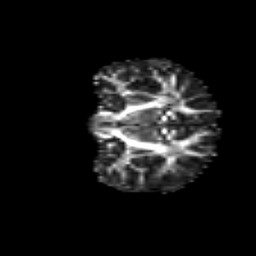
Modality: FA
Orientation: coronal
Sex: male
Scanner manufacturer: siemens
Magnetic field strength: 3 T
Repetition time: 5 s
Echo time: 0.071 s